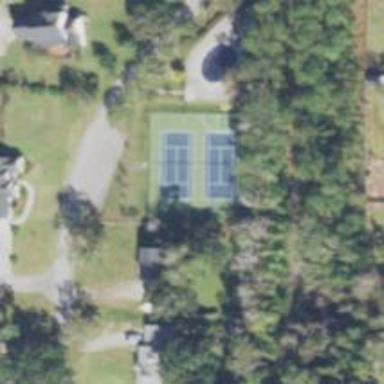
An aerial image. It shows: Tennis court on pitch designated for leisure land.